Field crop: maize
Growth stage: 2
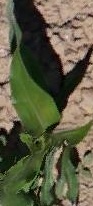
Species: maize